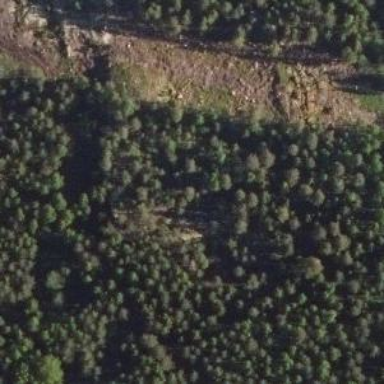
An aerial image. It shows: Cliff in nature.